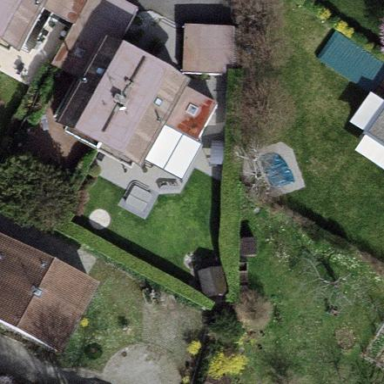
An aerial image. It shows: Garden enclosed by fence.